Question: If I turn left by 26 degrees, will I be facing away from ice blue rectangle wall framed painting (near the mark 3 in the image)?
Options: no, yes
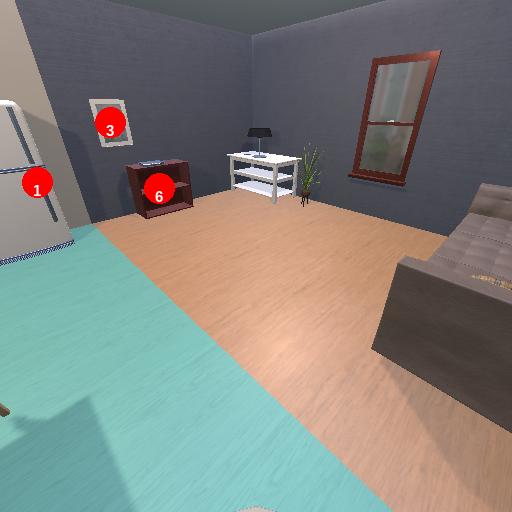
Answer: no